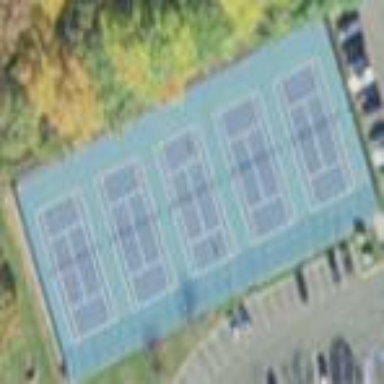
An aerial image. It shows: Tennis court on the leisure land pitch.